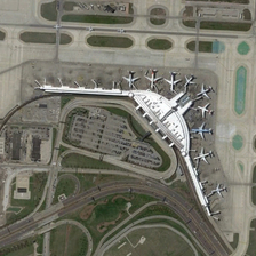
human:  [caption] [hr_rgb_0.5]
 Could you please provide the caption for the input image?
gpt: several buildings and green trees are around a piece of bareland .

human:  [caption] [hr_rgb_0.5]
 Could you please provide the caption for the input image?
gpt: Green lawns surround the planes parked side by side in the middle .

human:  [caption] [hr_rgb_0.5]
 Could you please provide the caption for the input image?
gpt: The heptagonal plane leans against the white building .

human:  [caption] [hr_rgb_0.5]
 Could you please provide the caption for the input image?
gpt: some planes are parked near an airport with parking lot .

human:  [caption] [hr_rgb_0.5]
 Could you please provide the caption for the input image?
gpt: The winding road is next to white houses and planes .